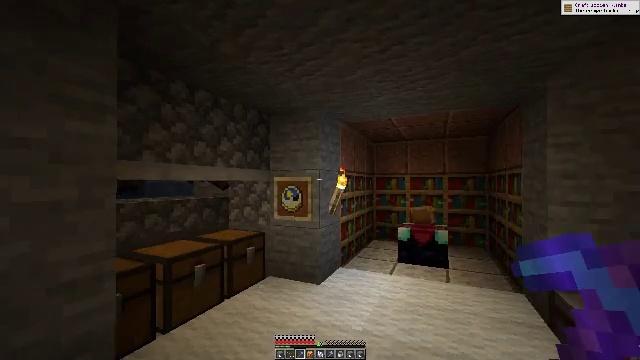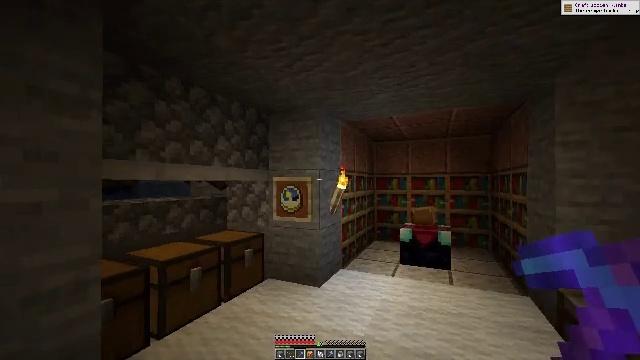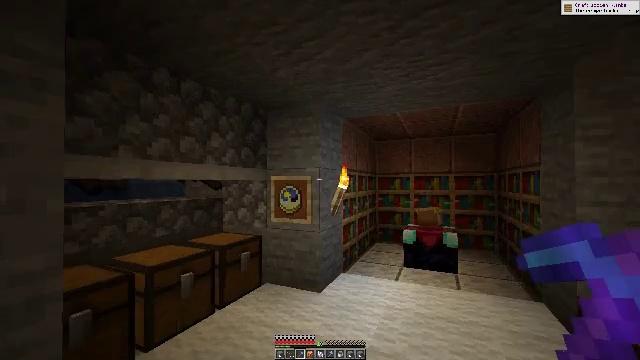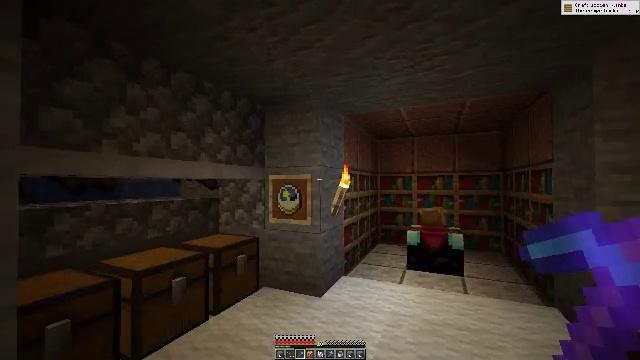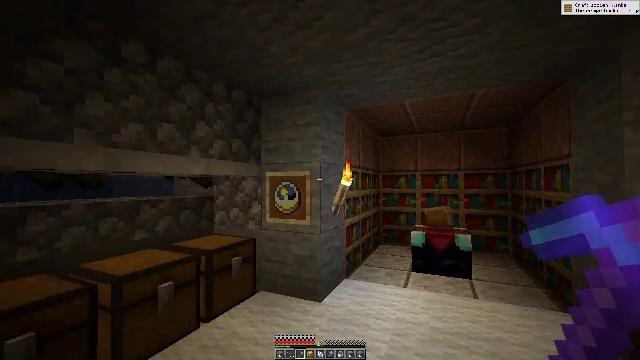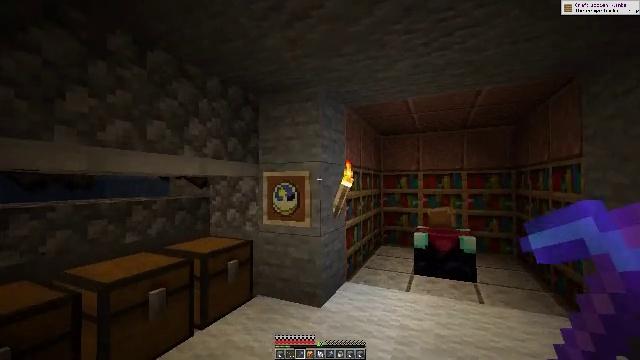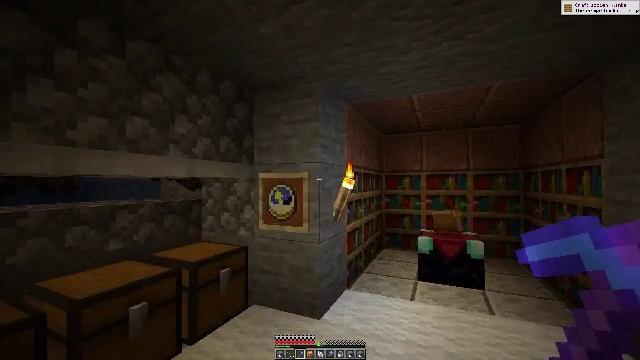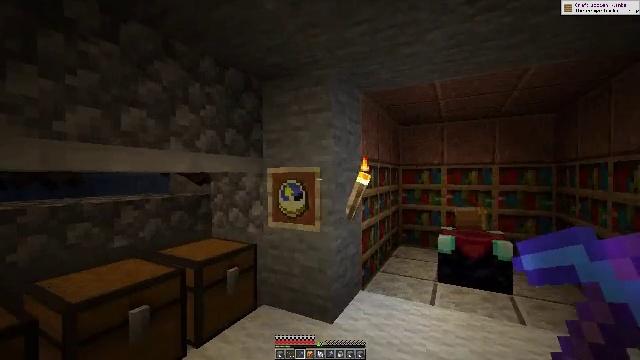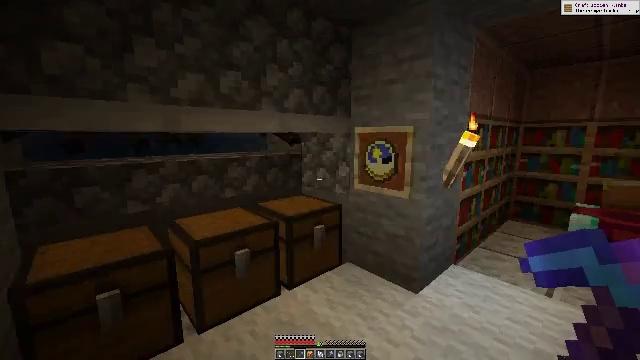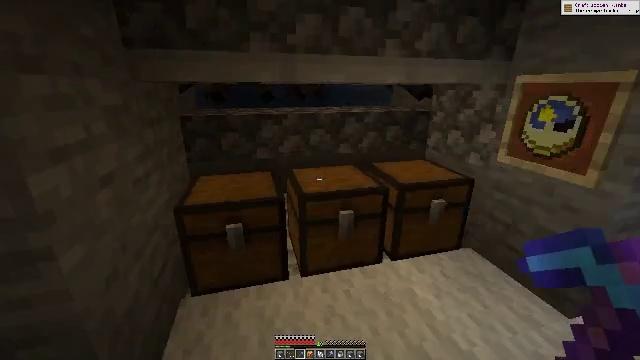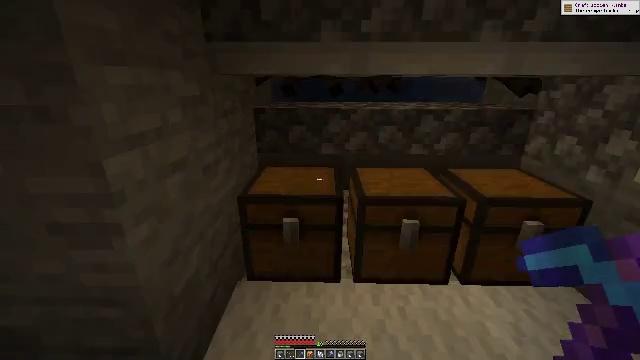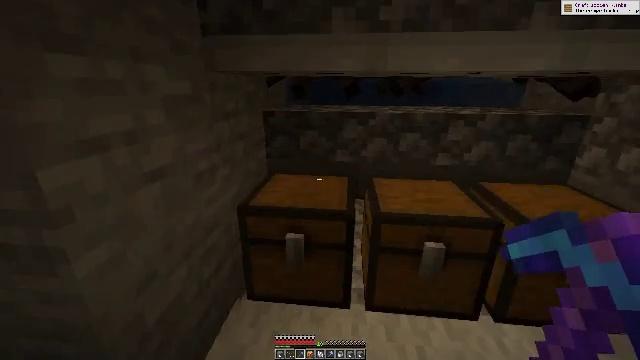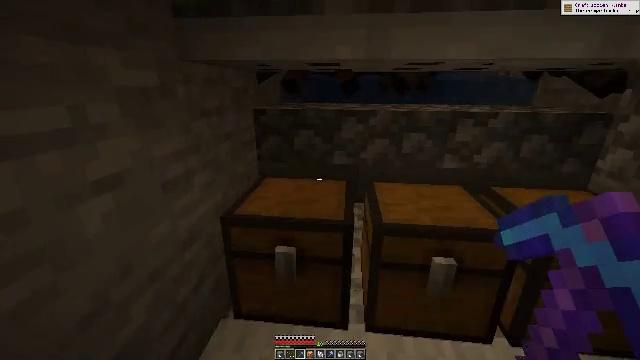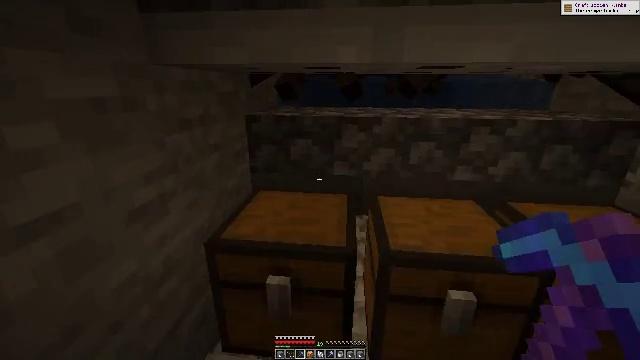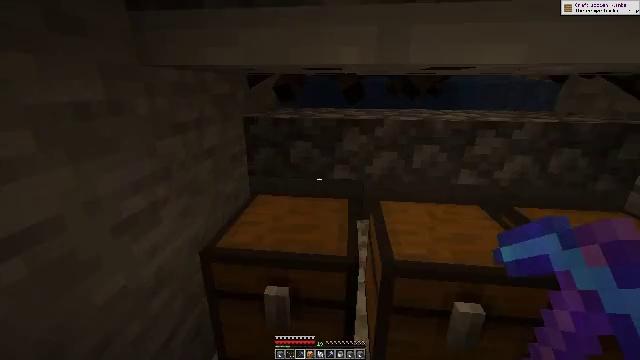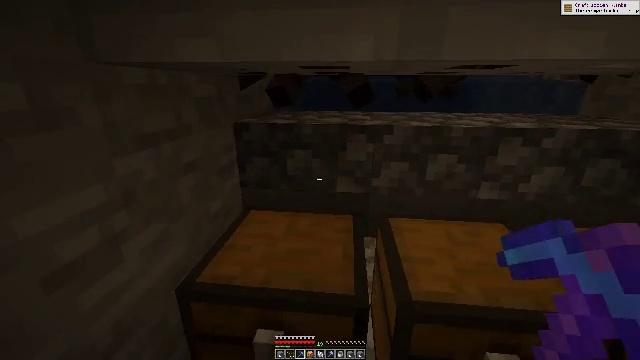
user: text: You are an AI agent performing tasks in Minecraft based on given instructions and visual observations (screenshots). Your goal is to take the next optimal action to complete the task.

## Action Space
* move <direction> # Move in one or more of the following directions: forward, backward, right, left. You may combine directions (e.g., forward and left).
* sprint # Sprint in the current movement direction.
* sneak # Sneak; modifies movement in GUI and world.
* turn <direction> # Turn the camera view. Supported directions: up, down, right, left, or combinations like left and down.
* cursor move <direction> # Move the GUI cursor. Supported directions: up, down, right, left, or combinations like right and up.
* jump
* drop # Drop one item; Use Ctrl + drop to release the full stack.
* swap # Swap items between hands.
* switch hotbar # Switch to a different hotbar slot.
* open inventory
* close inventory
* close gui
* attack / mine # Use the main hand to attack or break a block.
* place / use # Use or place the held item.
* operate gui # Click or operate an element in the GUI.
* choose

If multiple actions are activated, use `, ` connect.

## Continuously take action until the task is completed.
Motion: motion action
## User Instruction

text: Remove a golden chestplate from the inventory.
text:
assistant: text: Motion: move forward
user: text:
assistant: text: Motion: move forward
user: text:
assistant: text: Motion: move forward
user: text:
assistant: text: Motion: move forward
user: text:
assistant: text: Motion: move forward
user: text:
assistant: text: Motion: move forward
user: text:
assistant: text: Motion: move forward, turn left and down
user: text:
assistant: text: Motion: move forward, turn left and down
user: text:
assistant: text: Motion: move forward, turn left and down
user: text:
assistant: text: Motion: move forward, turn left and down
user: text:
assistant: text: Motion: move forward, turn left
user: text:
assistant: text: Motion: move forward
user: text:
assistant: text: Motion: move forward
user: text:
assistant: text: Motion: move forward
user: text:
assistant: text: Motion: no_op
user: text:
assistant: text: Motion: turn up
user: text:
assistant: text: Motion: no_op
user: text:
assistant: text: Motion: no_op
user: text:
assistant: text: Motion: no_op
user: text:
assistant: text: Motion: no_op
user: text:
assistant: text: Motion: no_op
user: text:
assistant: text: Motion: no_op
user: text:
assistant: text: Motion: no_op
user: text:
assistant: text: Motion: no_op
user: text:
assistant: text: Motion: no_op
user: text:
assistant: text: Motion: no_op
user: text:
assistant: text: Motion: no_op
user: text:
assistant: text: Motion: turn right
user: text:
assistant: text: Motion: no_op
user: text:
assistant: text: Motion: no_op